Question: I'm trying to override my application.css with other css, included in header. I want to customize my application.css by this way.
'''
= stylesheet_link_tag 'application', media: 'all'
= stylesheet_link_tag 'customized_css', media: 'all'
'''

application.css.scss is overriding my tour.css.scss even its is loading before any other css
## Edit
The order of files to override the style was right but application's selector specificity beats the tour's, so that's why. Solution - use ID instead.
<URL>
<URL>
Thanks to <URL> for the solution
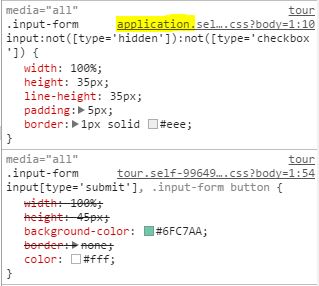
Answer: The problem you're having is with CSS specificity.
You have declared the css files in the right order. However, the rule within 'tour.css.scss' has a lower level of css specificity and therefore cannot override the declaration in 'application.css.scss'.
To solve you can do one of three things:
- 'tour.css.scss'- 'application.css.scss'-
You can read more about css specificity <URL>.